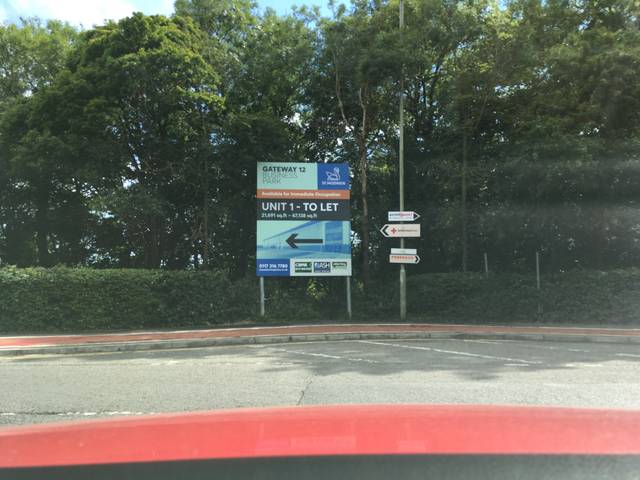
Region: United Kingdom
Coordinates: 51.813, -2.278